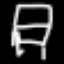
Label: chair